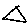
Label: triangle